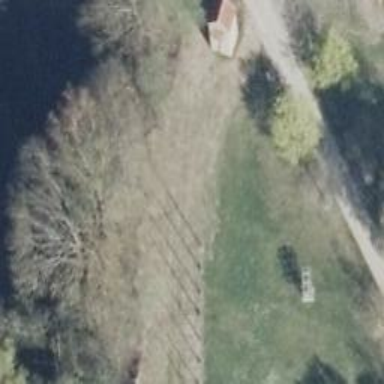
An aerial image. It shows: Flagpole structure.